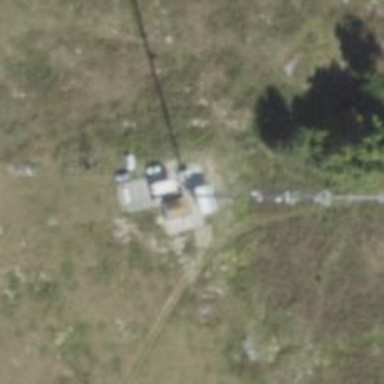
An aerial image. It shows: Mast tower used for communication.